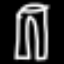
Label: pants